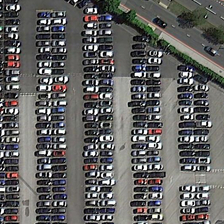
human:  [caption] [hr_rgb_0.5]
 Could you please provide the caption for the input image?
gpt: it is spectacular that hundreds of cars are parking in this parking lot next to a road .

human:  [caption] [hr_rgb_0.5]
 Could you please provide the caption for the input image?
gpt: beside the road  there is a parking lots filled up with cars .

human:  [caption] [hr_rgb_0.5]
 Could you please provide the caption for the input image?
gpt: beside the road  there is a parking lots filled up with cars .

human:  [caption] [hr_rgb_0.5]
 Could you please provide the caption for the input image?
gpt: the triangle parking contains many kinds of cars .

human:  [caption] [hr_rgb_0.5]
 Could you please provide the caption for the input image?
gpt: many cars are orderly parked in a parking lot near a road .